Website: apple
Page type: customer-info-address
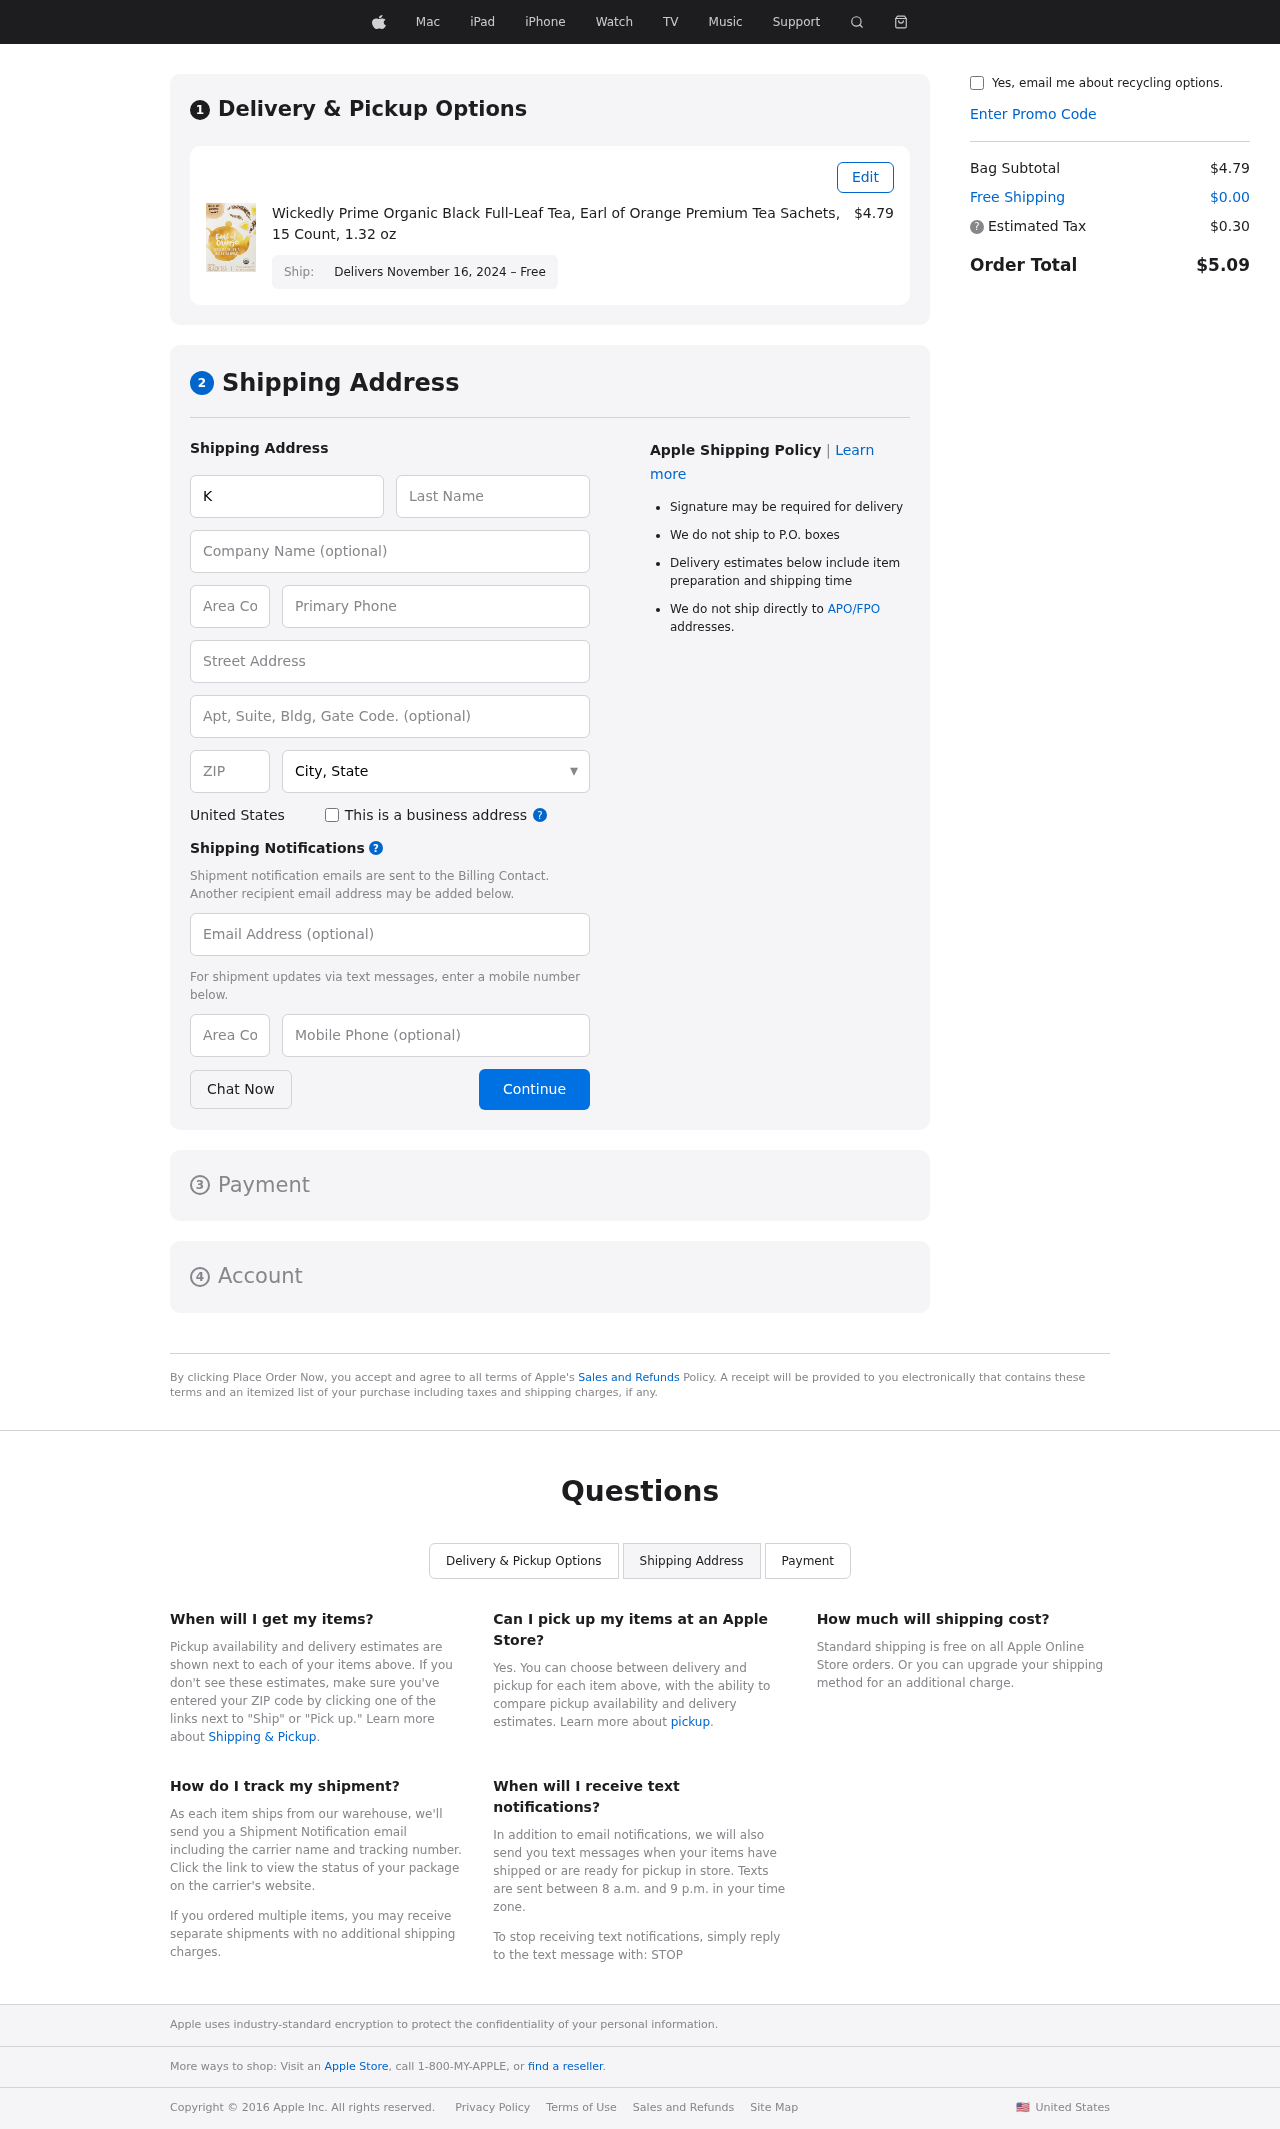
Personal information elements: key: PII_CITY_STATE
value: Adamsmouth, CA
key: PII_COUNTRY
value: United States
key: PII_EMAIL
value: karenwebb@hotmail.com
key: PII_FIRSTNAME
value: Karen
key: PII_LASTNAME
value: Webb
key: PII_PHONE
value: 9804646882
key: PII_PHONE_ALT
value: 8394718851
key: PII_PHONE_ALT_AREA
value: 839
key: PII_PHONE_AREA
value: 980
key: PII_POSTCODE
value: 26861
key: PII_STREET
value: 598 Mark Fork Suite 601
Product elements: key: PRODUCT1_NAME
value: Wickedly Prime Organic Black Full-Leaf Tea, Earl of Orange Premium Tea Sachets, 15 Count, 1.32 oz
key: PRODUCT1_PRICE
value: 4.79
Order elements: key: ORDER_DELIVERY_DATE
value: Delivers November 16, 2024 – Free
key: ORDER_SUBTOTAL
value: $4.79
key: ORDER_SHIPPING_COST
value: $0.00
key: ORDER_TAX
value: $0.30
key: ORDER_TOTAL
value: $5.09